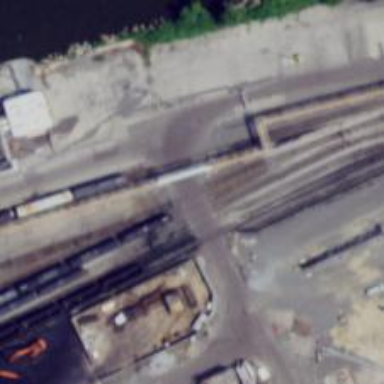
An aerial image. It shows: Railway yard used for servicing trains.